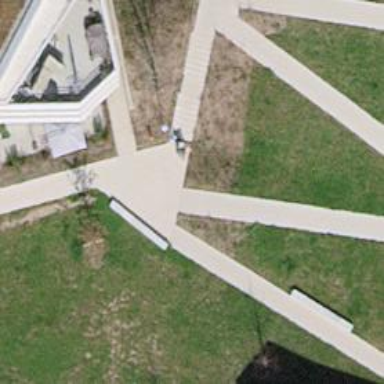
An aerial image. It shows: Concrete footway.